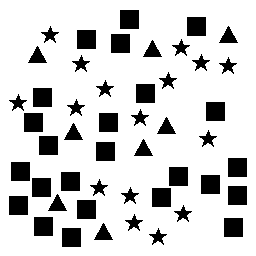
Squares: 24
Triangles: 8
Stars: 16
Total shapes: 48